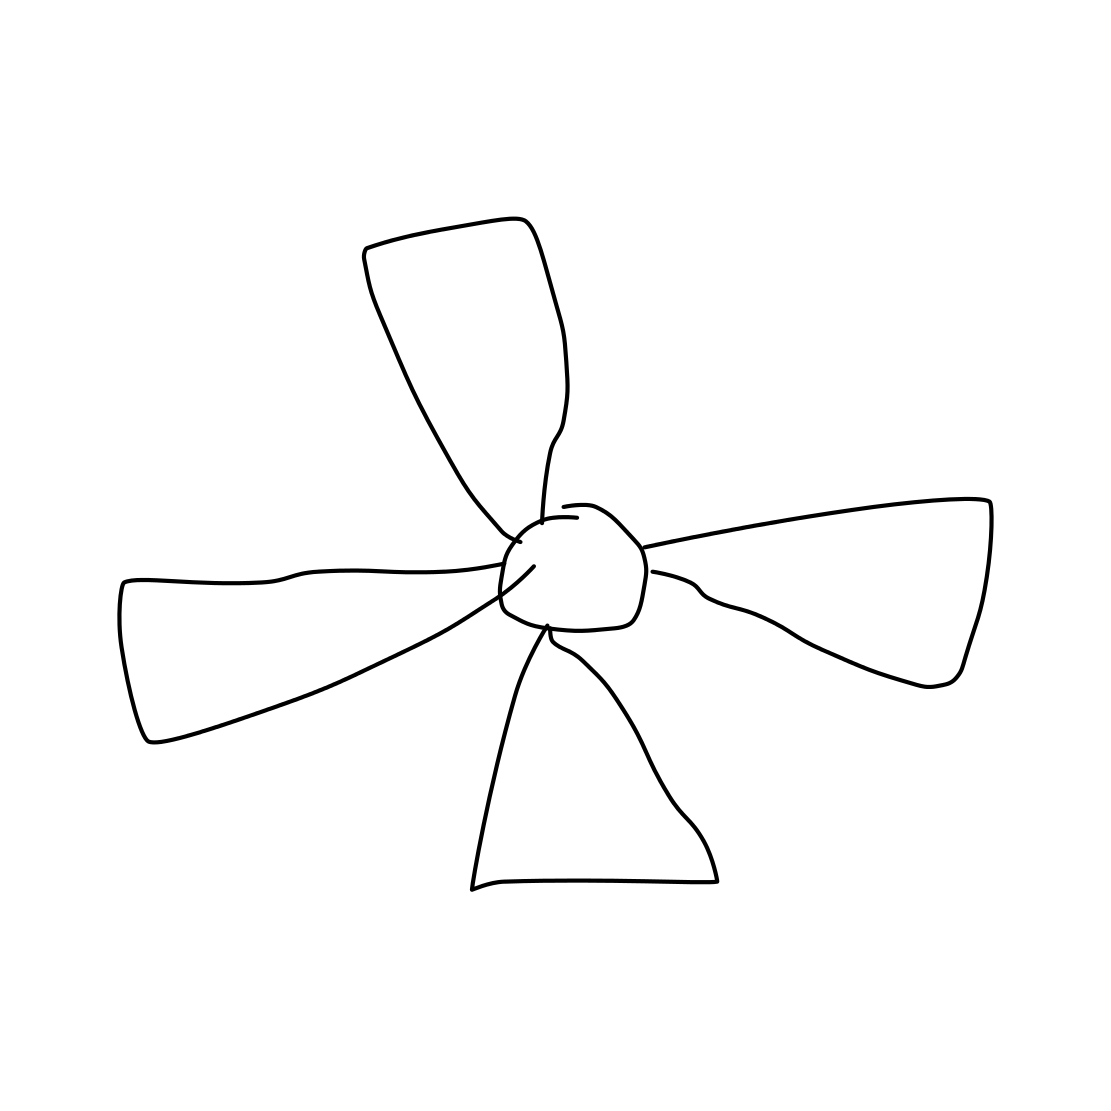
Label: fan